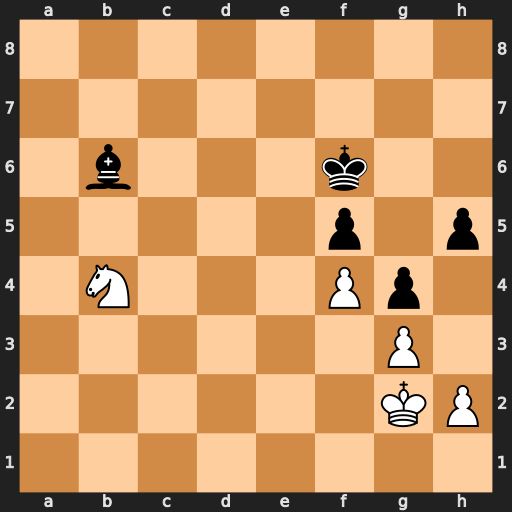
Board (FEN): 8/8/1b3k2/5p1p/1N3Pp1/6P1/6KP/8
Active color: w
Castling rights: -
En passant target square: -
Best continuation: Nd5+ Kf7 Nxb6